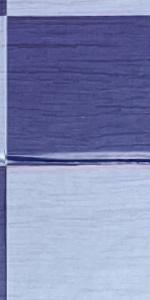
Label: Empty